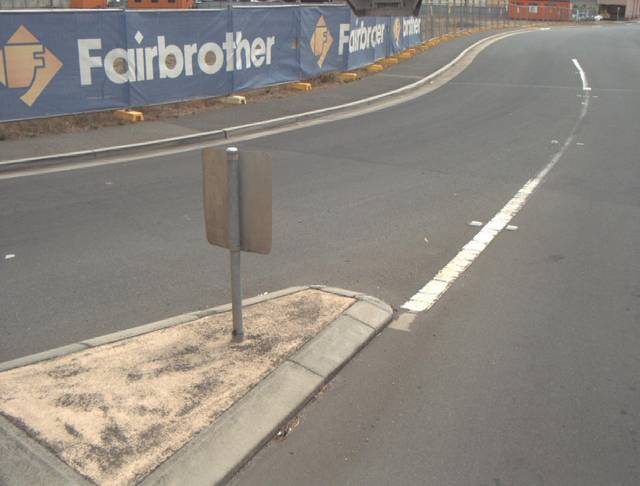
Region: Australia
Coordinates: -41.406, 147.137